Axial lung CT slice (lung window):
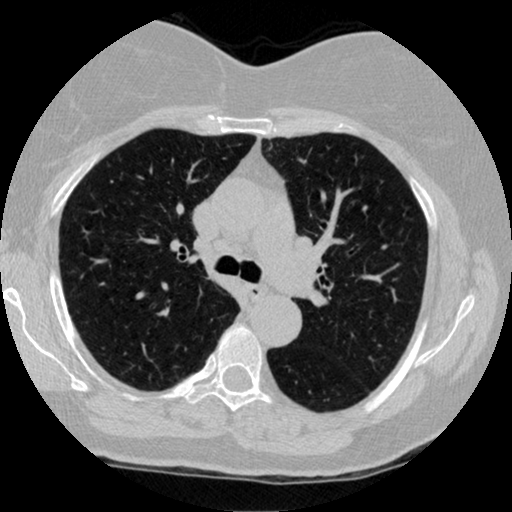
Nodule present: no